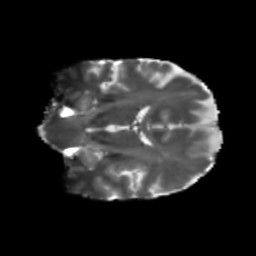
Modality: T2w
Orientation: coronal
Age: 39
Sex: female
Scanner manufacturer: siemens
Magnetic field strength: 3 T
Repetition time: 5.25 s
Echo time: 0.08 s